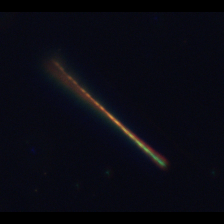
Taxon: Psuedo-nitzschia
Group: Diatoms